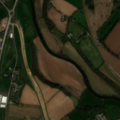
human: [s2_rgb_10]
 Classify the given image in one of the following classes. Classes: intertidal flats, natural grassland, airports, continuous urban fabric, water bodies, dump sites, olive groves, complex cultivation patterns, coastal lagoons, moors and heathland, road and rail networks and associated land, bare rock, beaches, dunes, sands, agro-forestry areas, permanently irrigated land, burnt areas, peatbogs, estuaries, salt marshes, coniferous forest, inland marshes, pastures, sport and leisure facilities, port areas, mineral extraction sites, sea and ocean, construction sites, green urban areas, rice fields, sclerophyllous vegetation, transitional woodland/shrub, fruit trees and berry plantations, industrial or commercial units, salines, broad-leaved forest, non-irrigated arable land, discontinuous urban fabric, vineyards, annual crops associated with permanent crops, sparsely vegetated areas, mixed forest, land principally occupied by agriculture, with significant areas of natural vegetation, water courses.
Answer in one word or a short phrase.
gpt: construction sites, non-irrigated arable land, pastures, complex cultivation patterns, broad-leaved forest